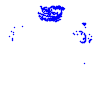
Particle: proton